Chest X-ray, PA view. Patient: 48 years old, sex F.
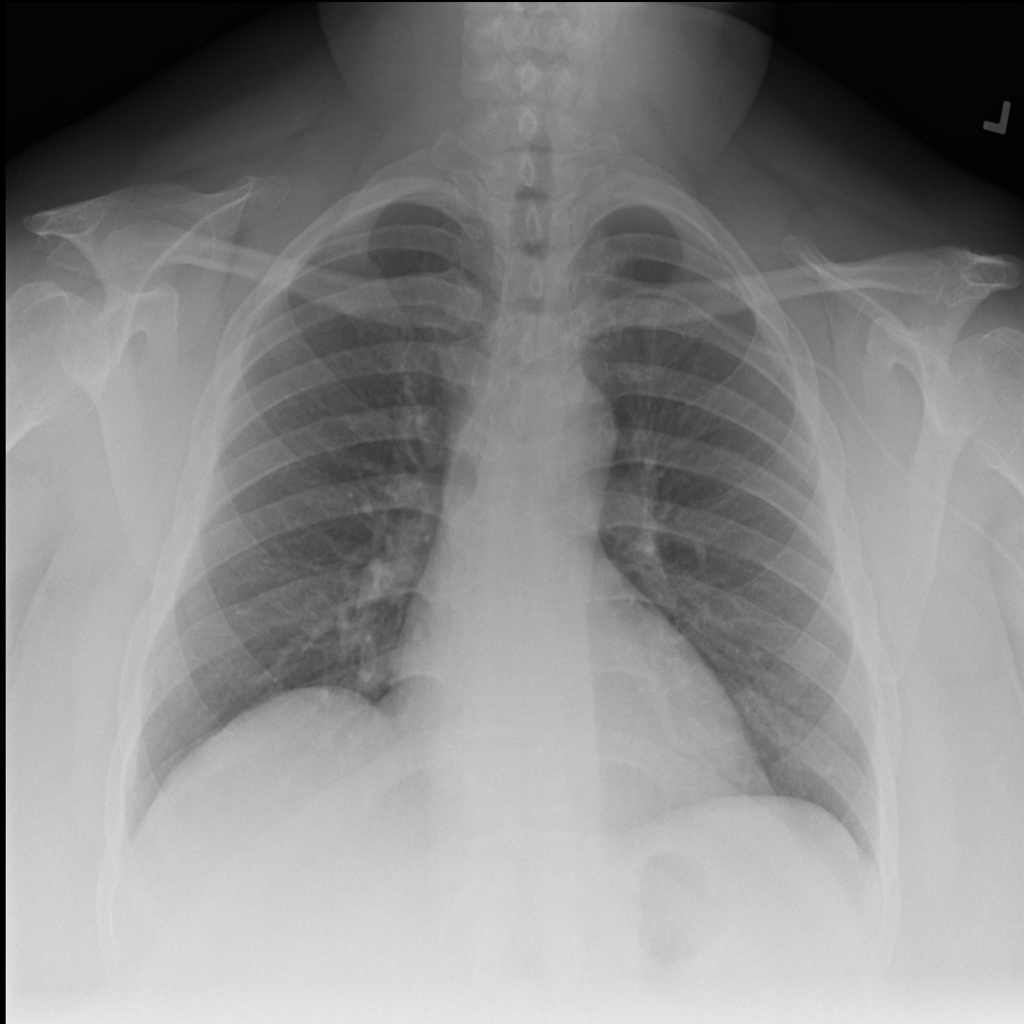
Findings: No Finding